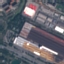
Land use / land cover: Industrial